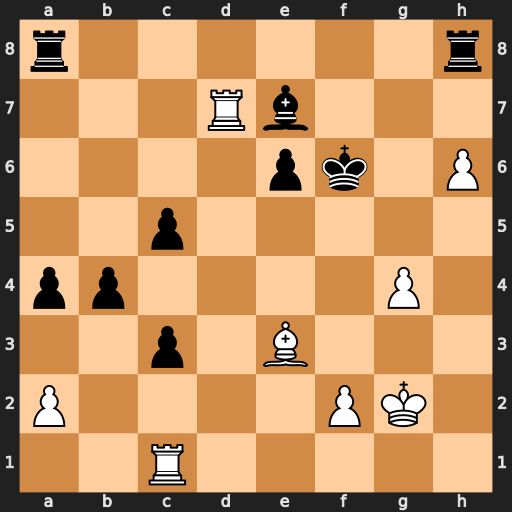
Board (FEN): r6r/3Rb3/4pk1P/2p5/pp4P1/2p1B3/P4PK1/2R5
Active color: w
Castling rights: -
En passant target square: -
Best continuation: g5+ Kf5 Rxe7